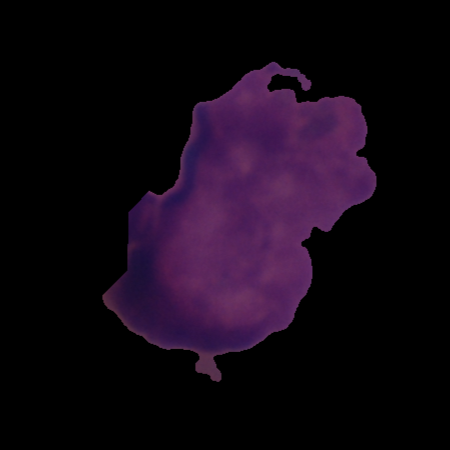
Label: cancer